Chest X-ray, PA view. Patient: 25 years old, sex F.
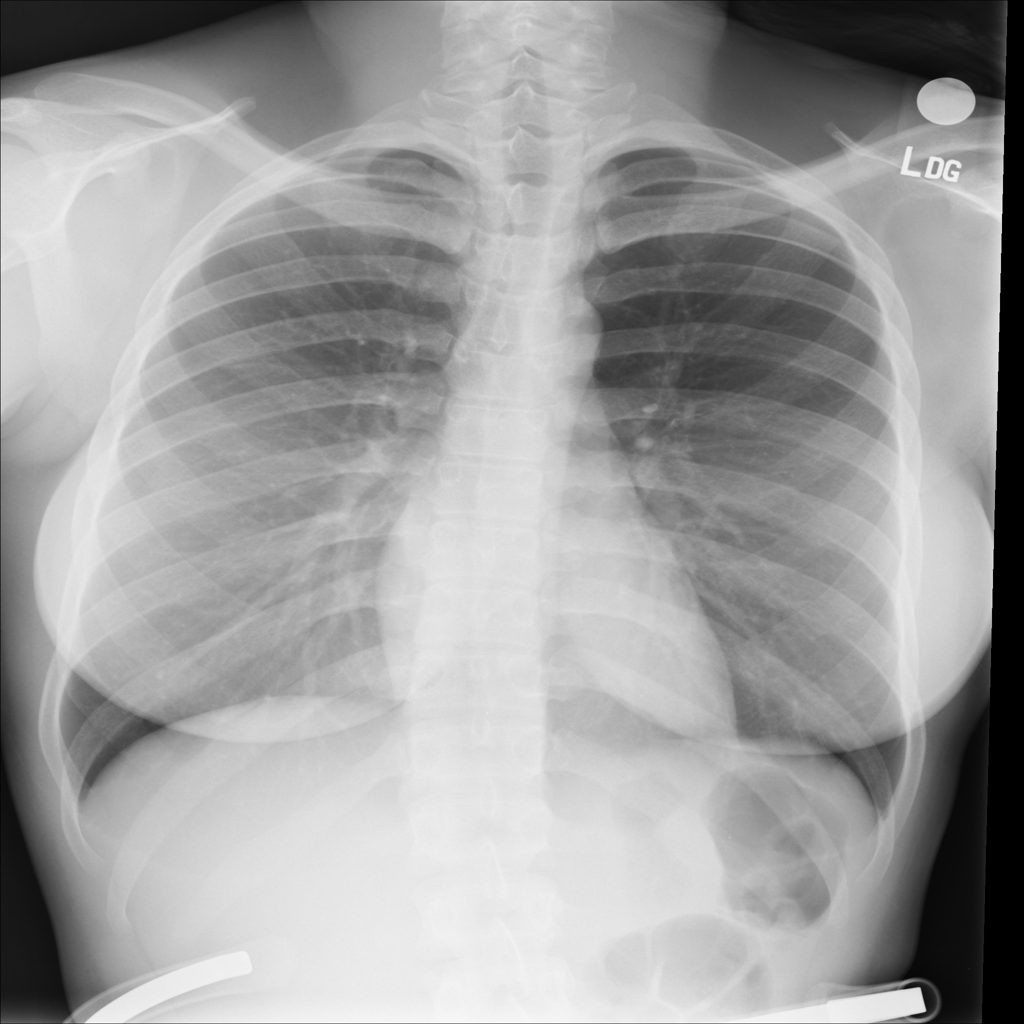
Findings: No Finding